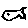
Label: fish